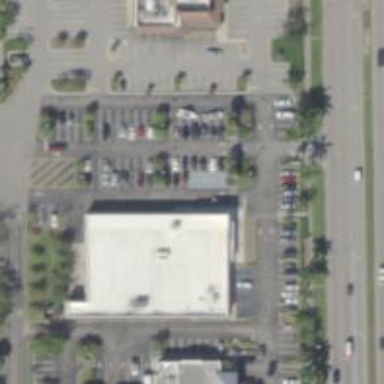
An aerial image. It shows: Supermarket.